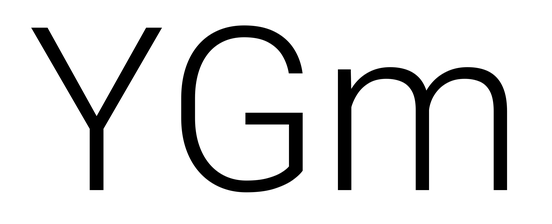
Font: Roboto_Light